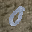
Label: 0